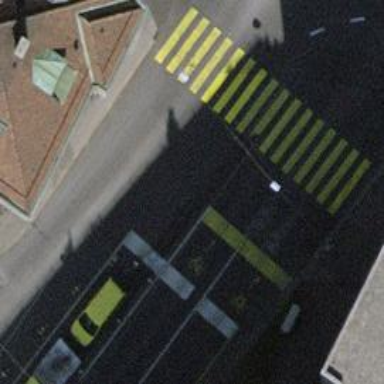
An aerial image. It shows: Road with traffic signals.